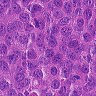
Metastatic tissue present: yes